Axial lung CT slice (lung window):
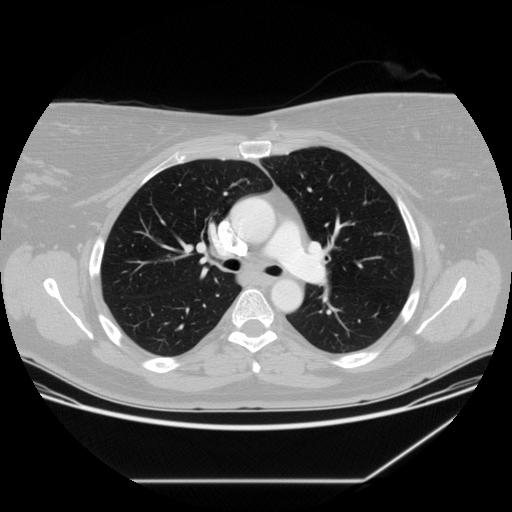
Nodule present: no